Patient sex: F
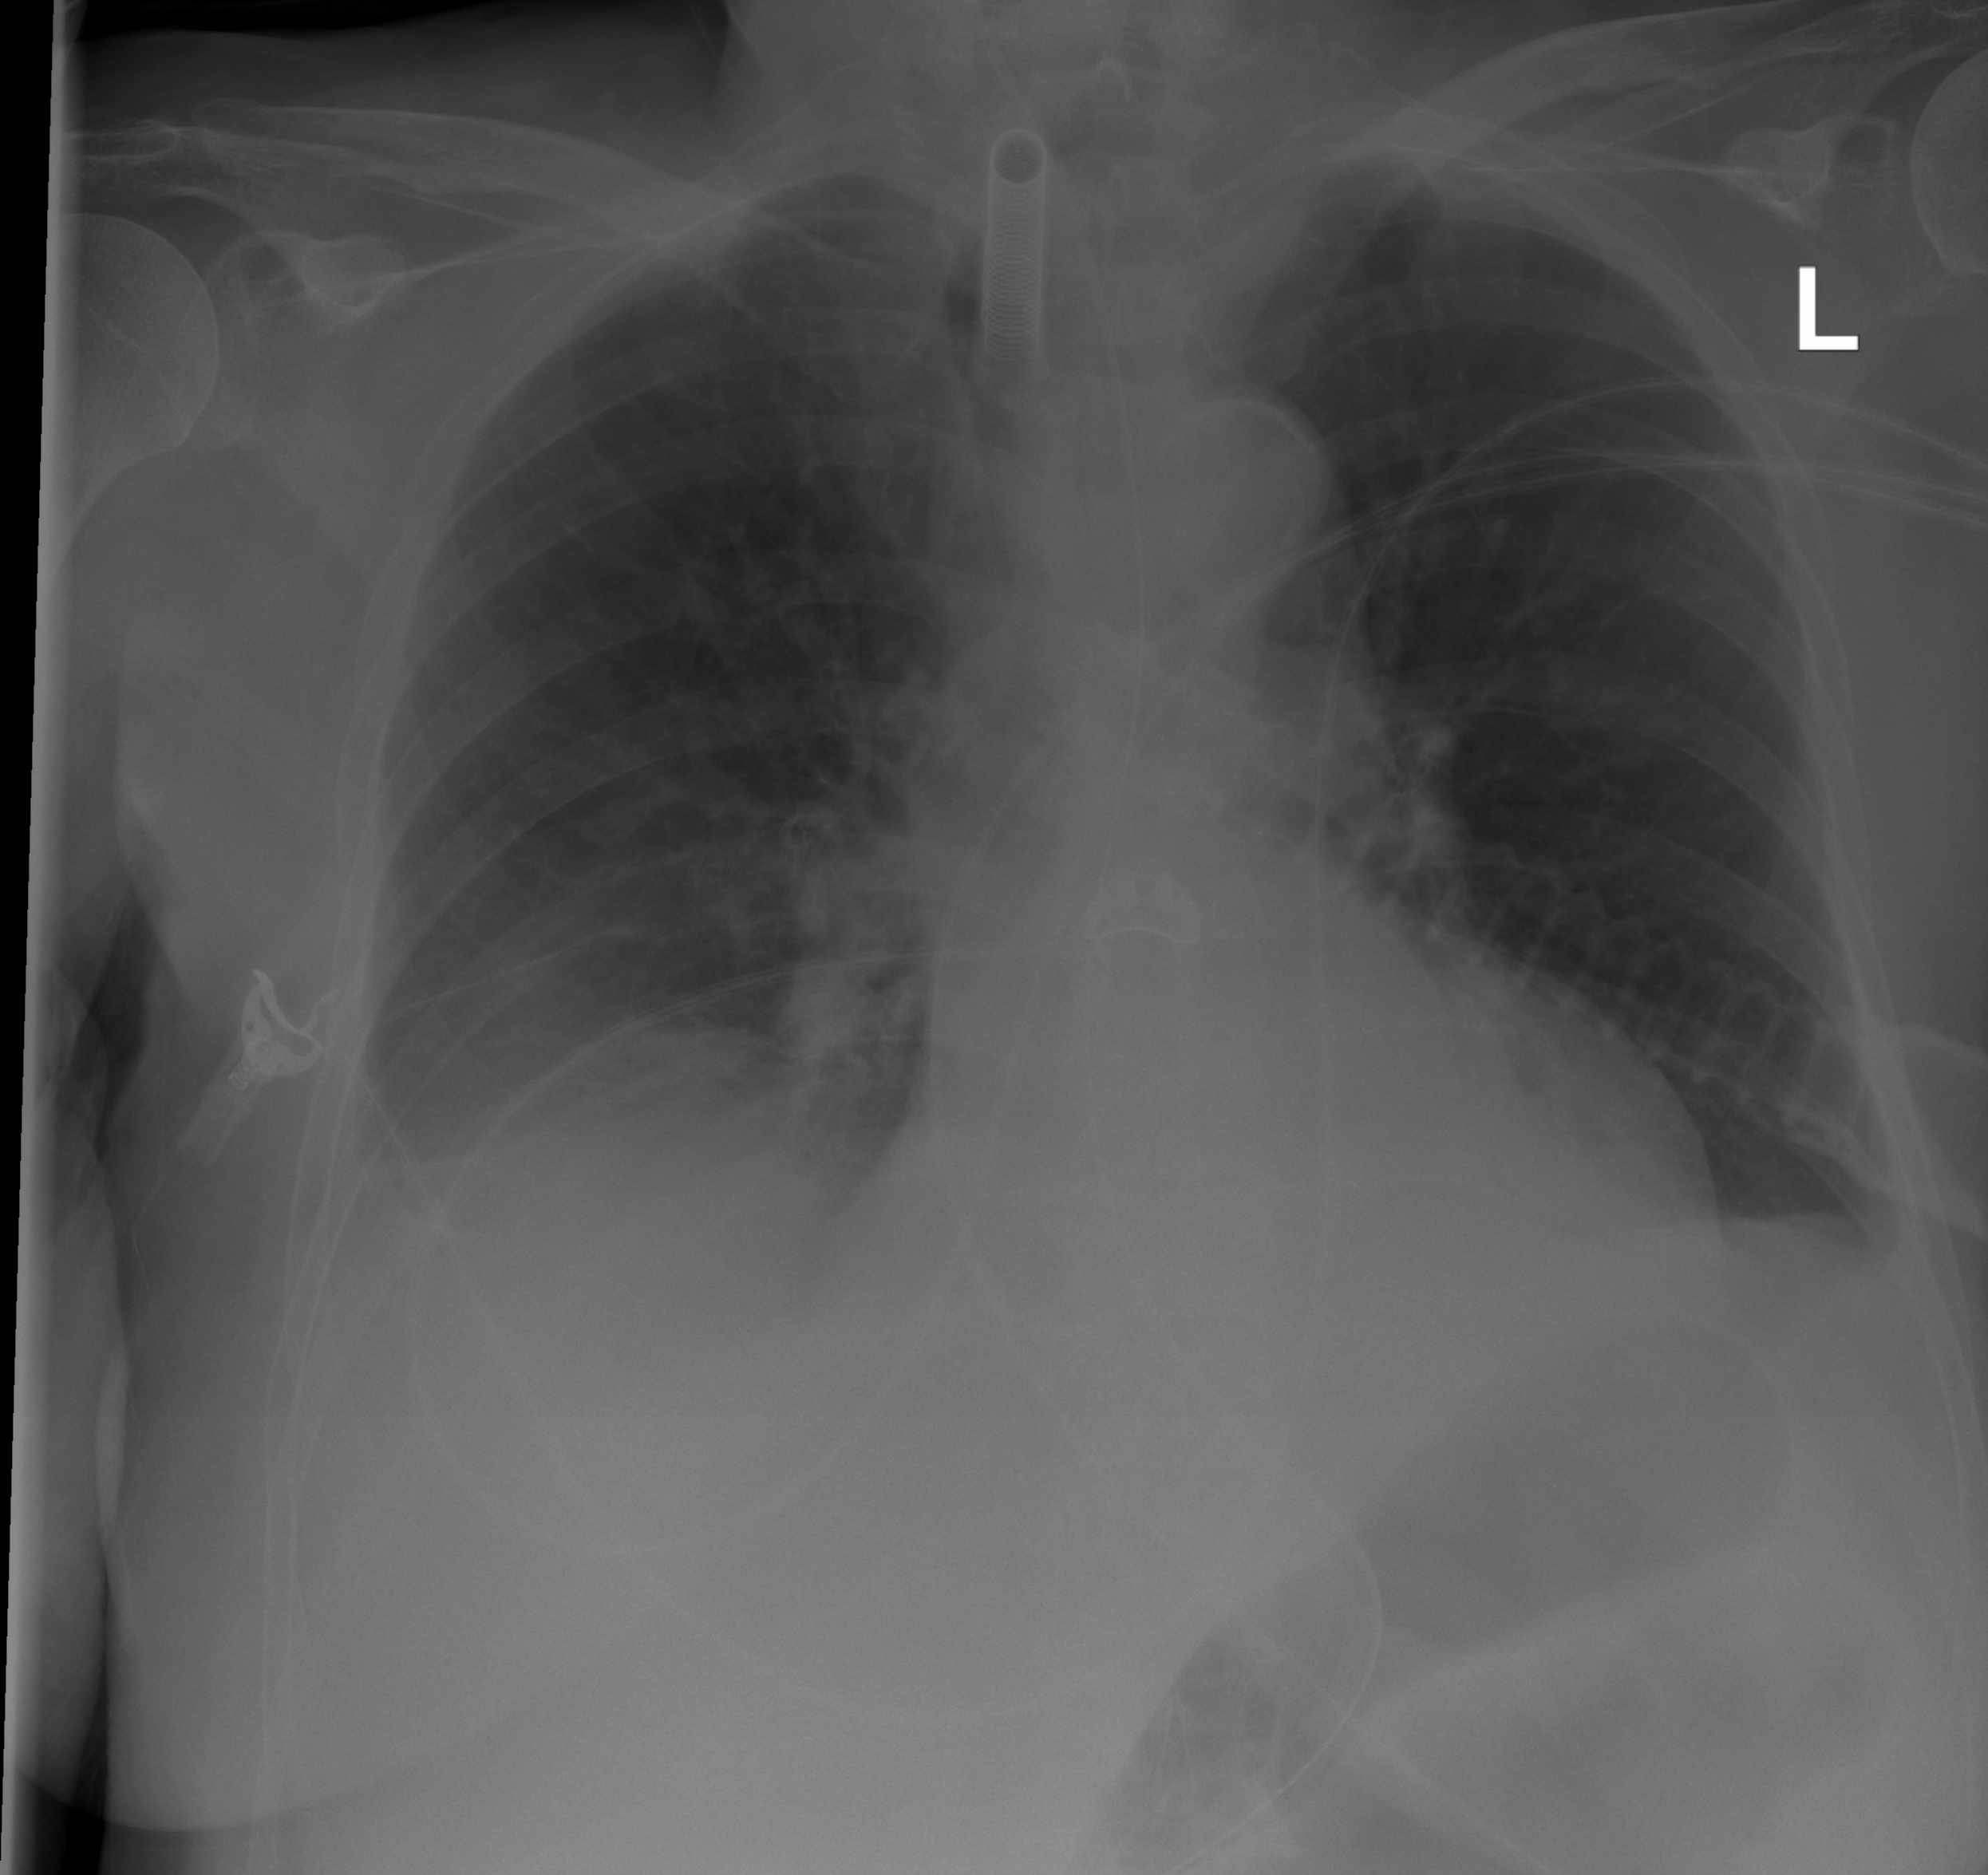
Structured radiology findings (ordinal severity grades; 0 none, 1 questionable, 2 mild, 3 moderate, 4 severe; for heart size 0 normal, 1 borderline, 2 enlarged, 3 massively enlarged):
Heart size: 0
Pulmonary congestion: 0
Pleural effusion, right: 2
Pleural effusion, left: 2
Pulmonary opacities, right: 0
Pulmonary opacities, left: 0
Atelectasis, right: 2
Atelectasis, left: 2